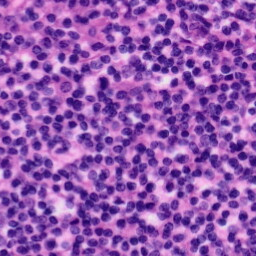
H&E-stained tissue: Tonsil